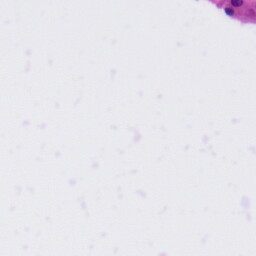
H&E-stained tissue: Tonsil